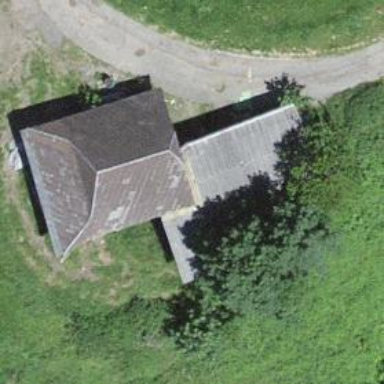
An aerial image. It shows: Rural barn.